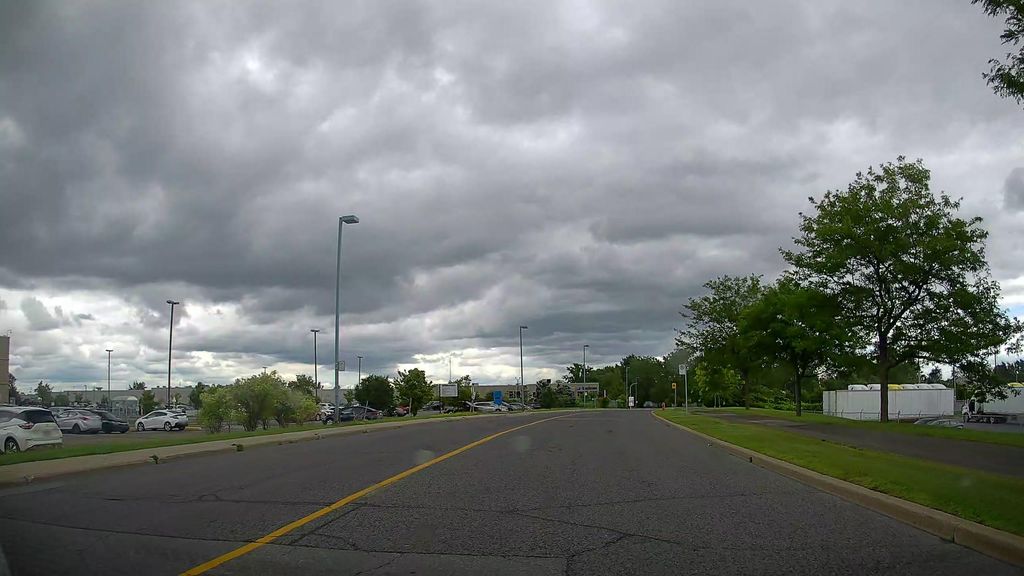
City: montreal